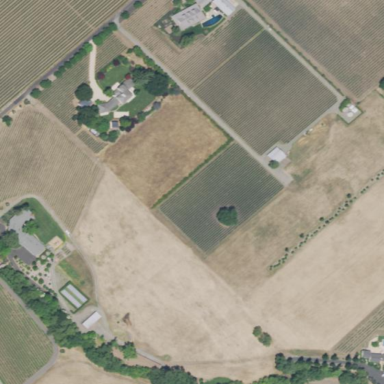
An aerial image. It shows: Vineyard with grape crops.